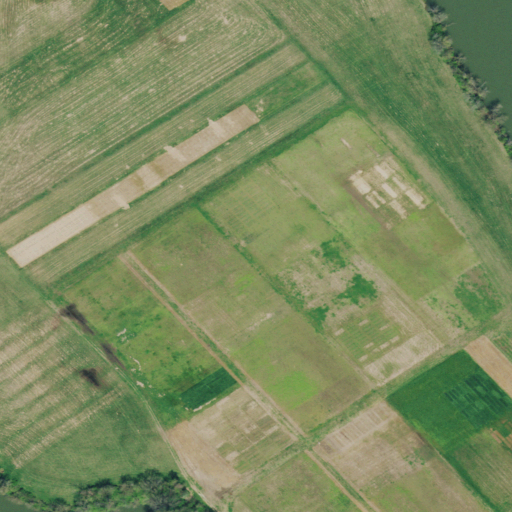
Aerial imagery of island in Tennessee named Boyd Island containing pasture, open water, deciduous forest, and low intensity development